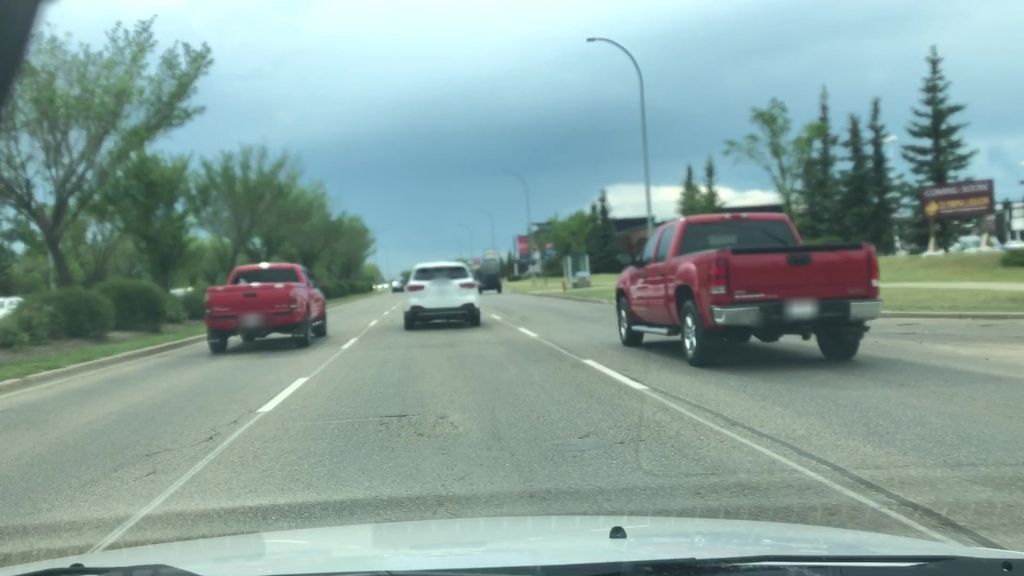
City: edmonton